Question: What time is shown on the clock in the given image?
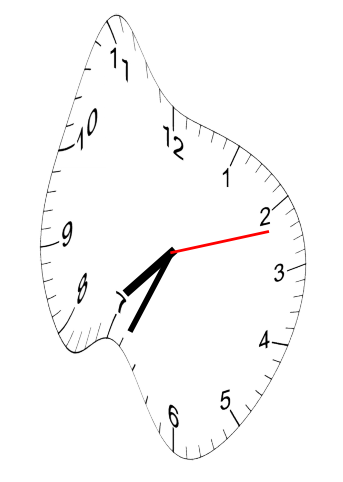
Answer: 07:34:12